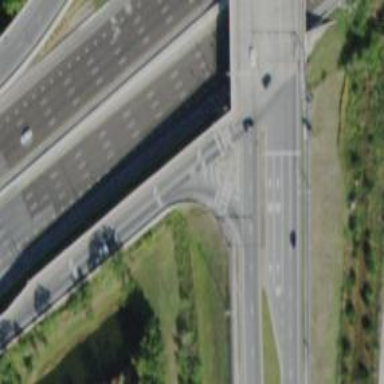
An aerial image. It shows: Asphalt motorway link with half diamond junction.